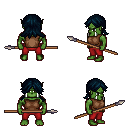
a pixel art fantasy rpg character, male body template, orc, green skin, brown sleeveless shirt, red pants, raven loose hair, spear, four views (front, back, left, right), 2x2 character sprite sheet, small pixel art, hard edges, no anti-aliasing